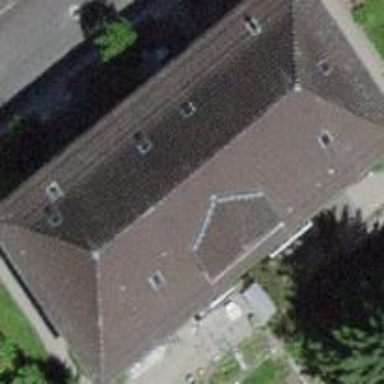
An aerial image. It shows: Terrace building with hipped roof.